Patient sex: F
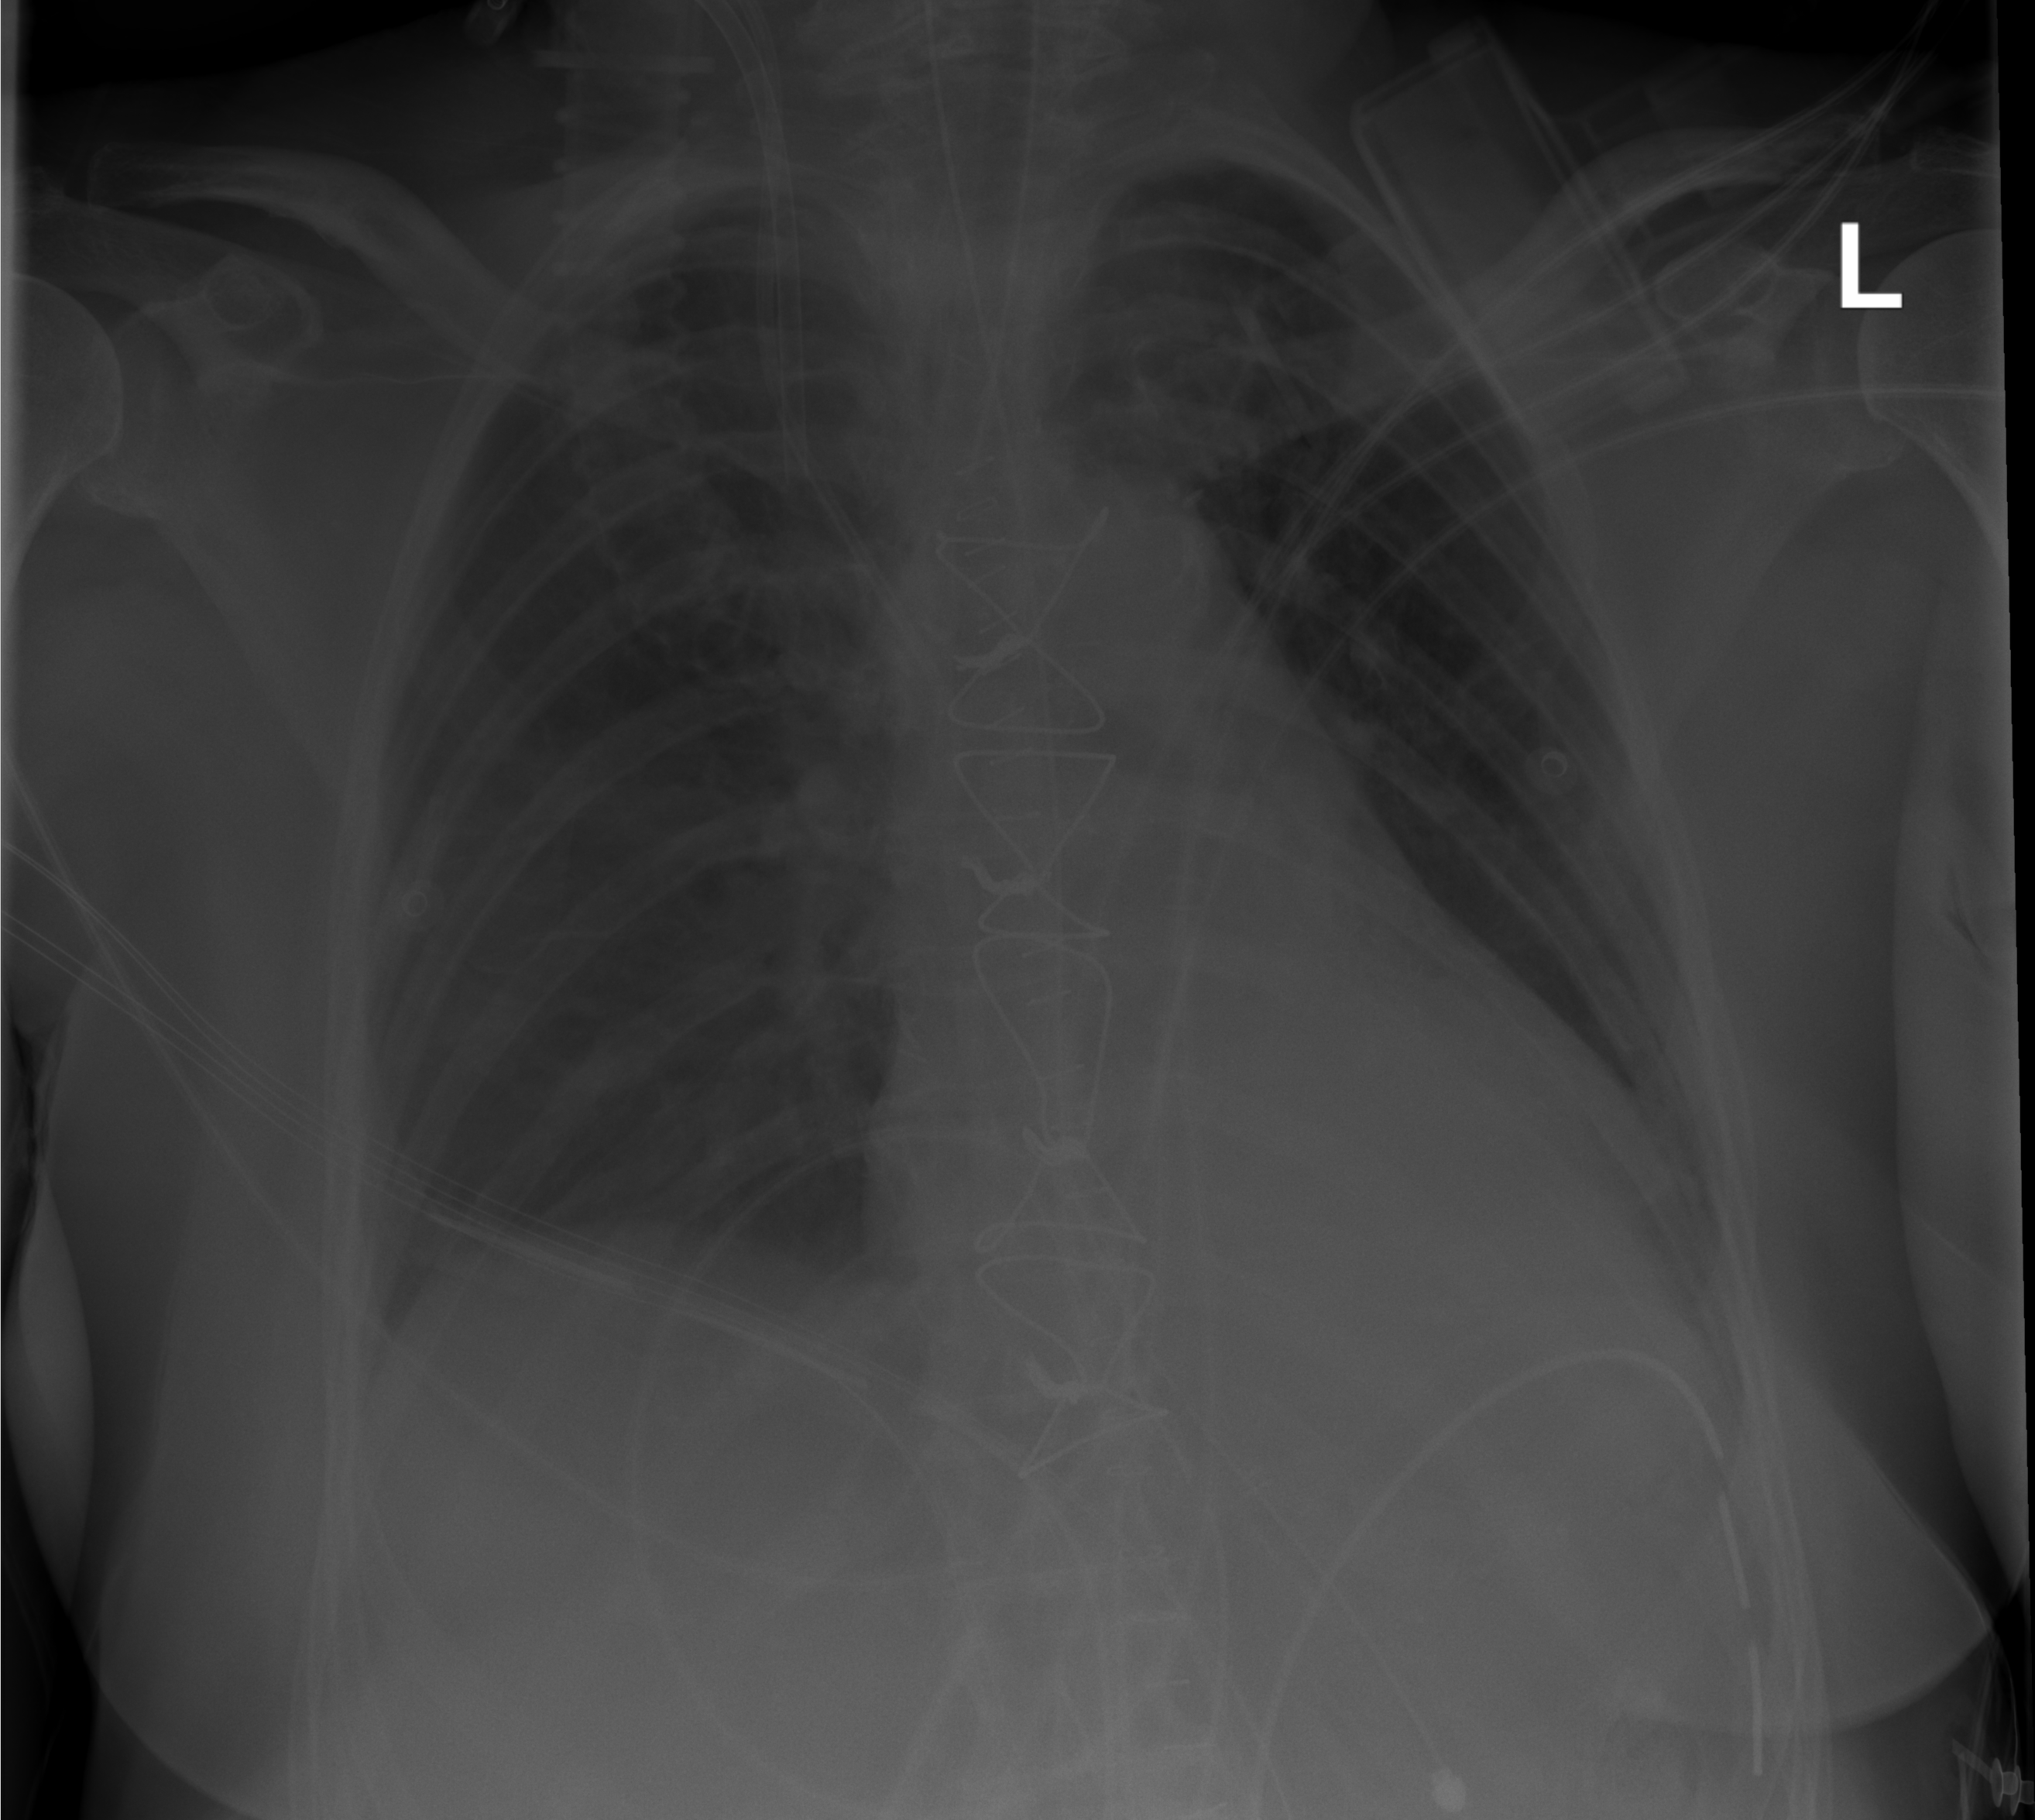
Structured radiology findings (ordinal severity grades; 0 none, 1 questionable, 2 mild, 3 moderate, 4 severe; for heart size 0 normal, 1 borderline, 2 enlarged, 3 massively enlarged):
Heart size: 2
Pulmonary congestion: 0
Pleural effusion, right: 0
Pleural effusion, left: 0
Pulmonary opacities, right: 0
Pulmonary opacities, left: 0
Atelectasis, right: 0
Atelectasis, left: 1